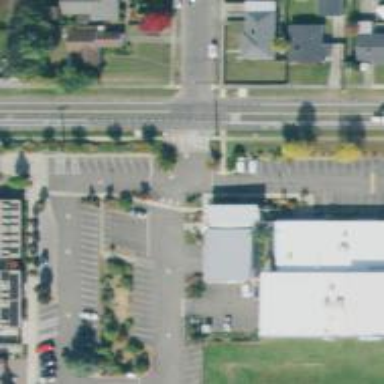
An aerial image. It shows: Parking space is available.